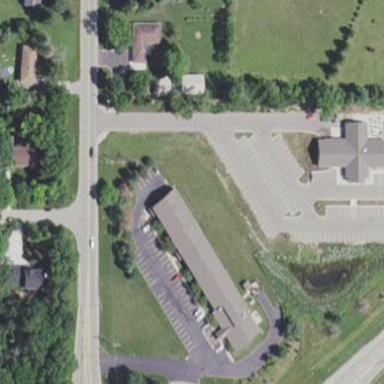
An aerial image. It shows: Motel building.